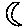
Label: moon